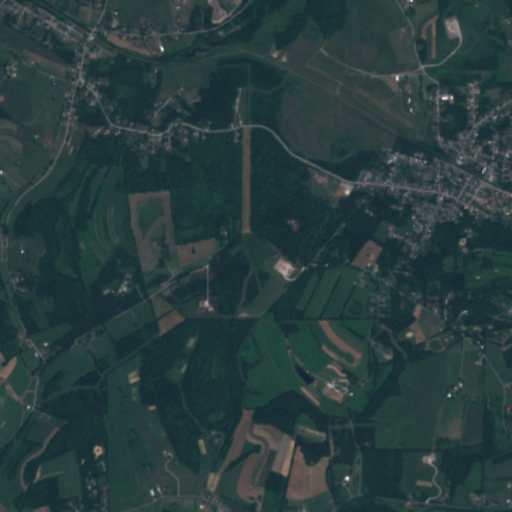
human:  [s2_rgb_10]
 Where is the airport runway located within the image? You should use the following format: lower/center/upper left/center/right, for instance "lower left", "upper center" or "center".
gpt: The airport runway is located in the upper right of the image.
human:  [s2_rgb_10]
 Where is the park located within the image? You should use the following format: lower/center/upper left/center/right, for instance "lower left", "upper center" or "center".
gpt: The park is located in the lower right of the image.
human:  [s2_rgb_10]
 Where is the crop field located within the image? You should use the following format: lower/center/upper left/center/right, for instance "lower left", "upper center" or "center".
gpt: There is no crop field in the image.